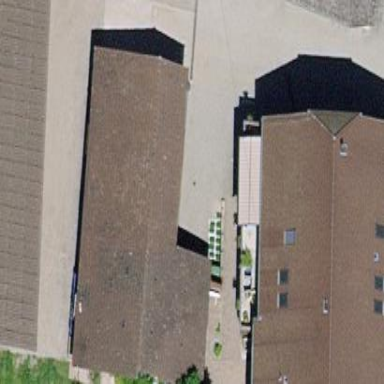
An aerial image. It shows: Garage.